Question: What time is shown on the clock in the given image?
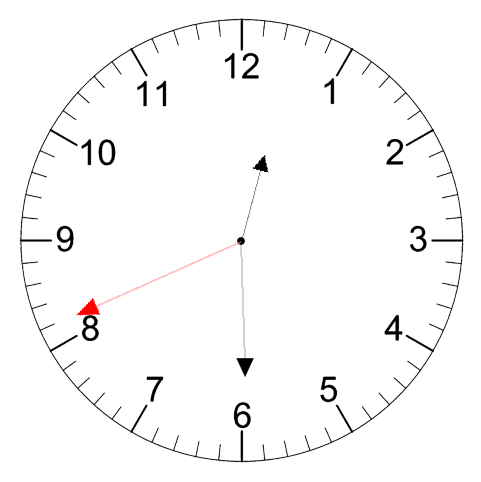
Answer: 12:29:41